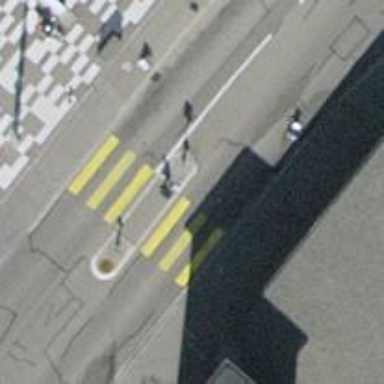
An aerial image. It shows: Marked crossing with pedestrian island.